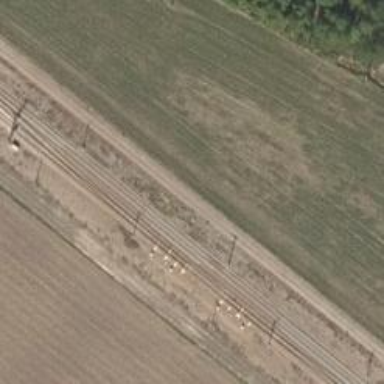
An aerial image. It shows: Continuous rail railway with electrified contact line.